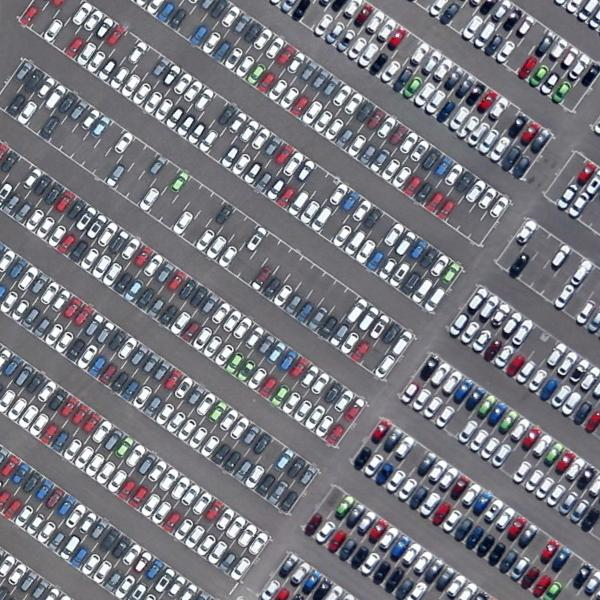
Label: Parking